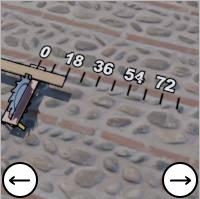
Task: length
Answer: 18
First scale value: 18.0